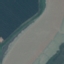
Land use / land cover: River